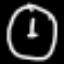
Label: clock